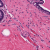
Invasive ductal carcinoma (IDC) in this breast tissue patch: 0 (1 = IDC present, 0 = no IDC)